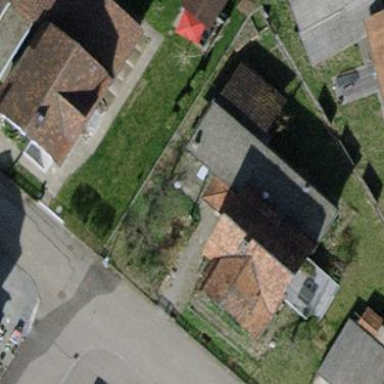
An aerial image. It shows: Detached building.